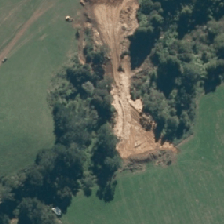
Land cover: indigenous_forest